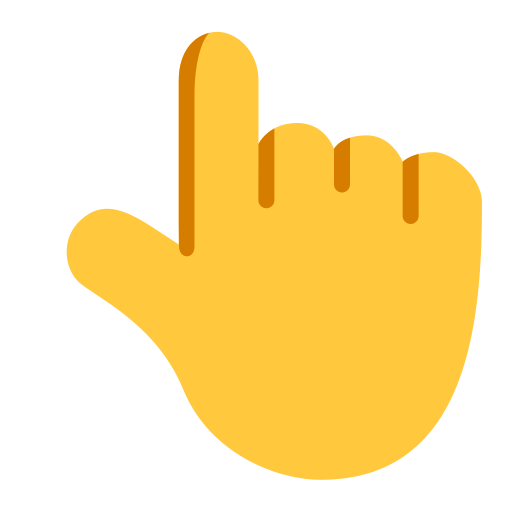
backhand index pointing up flat default